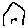
Label: house